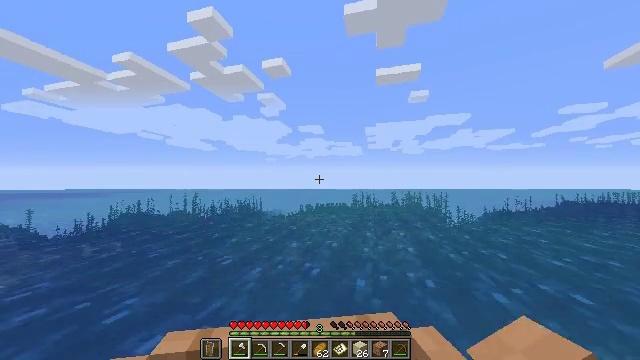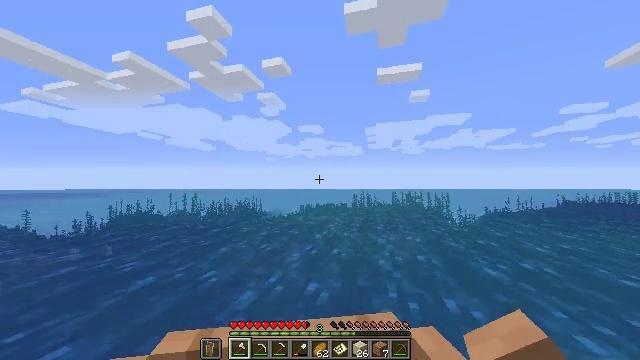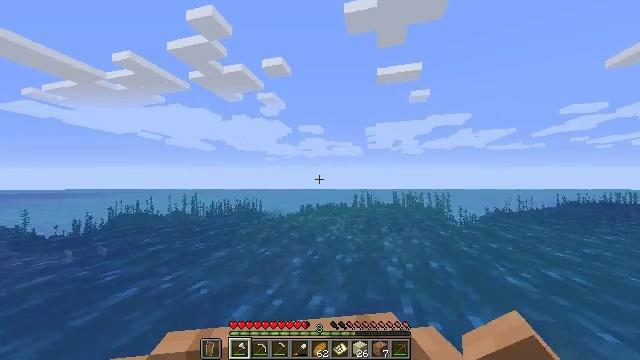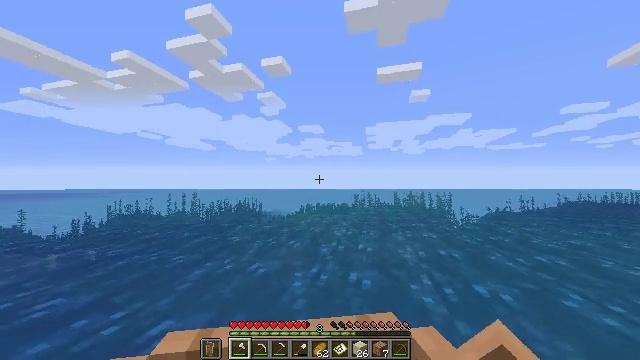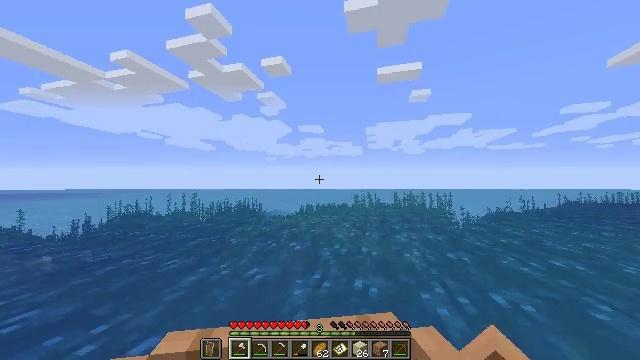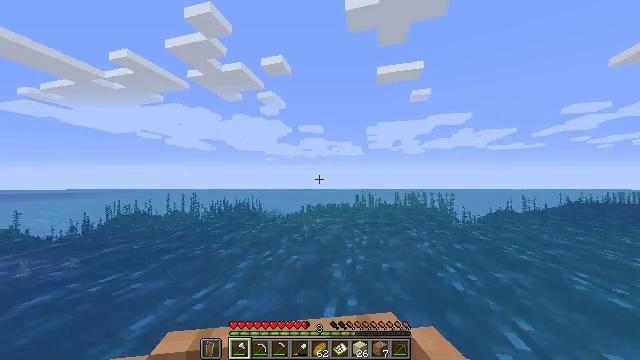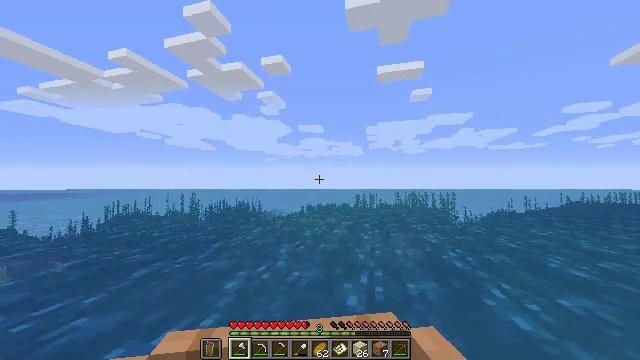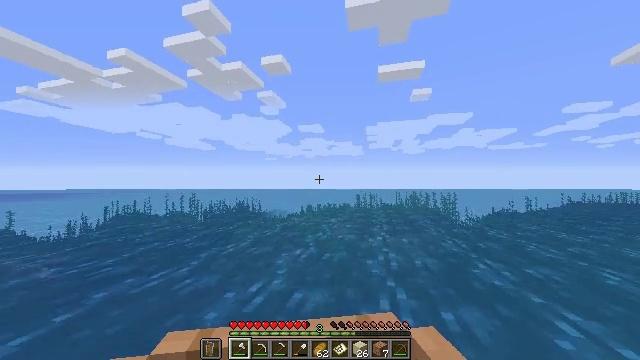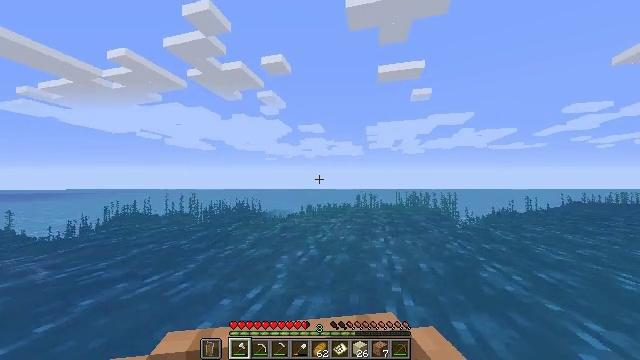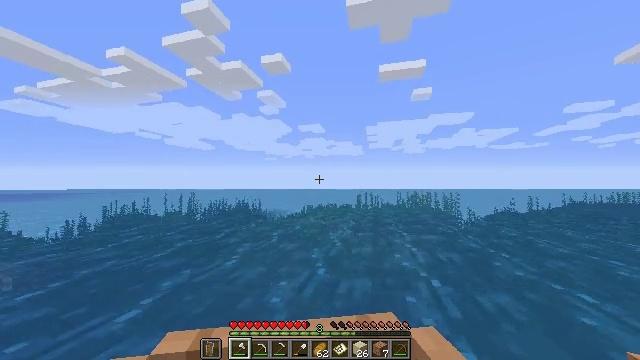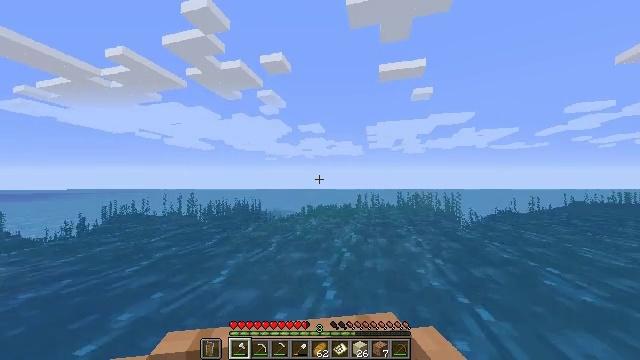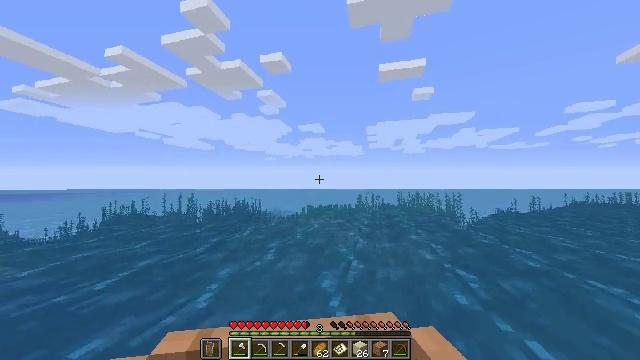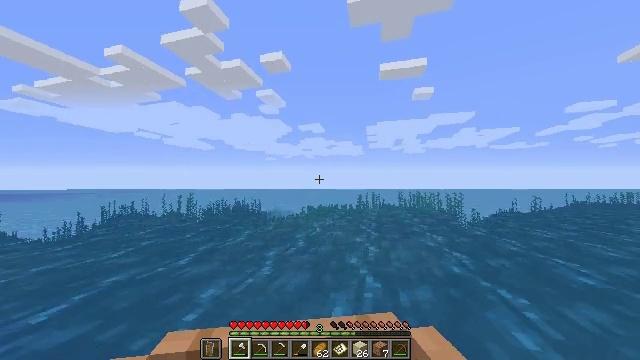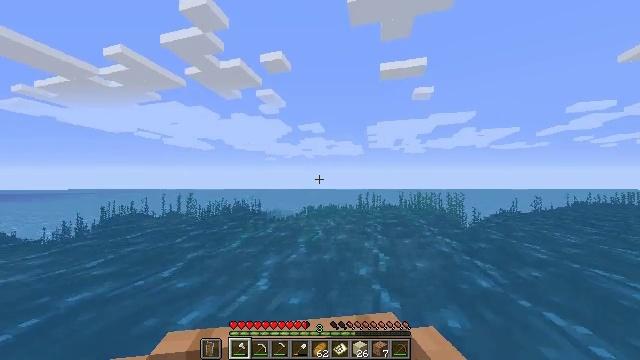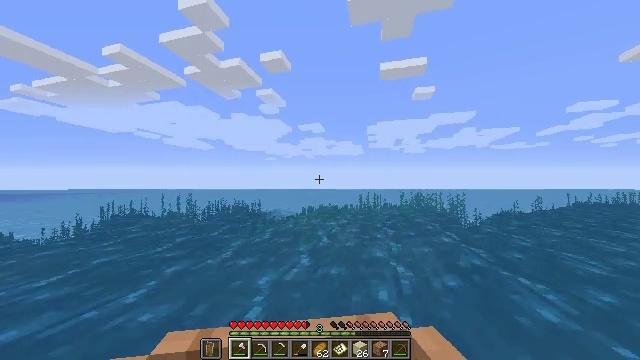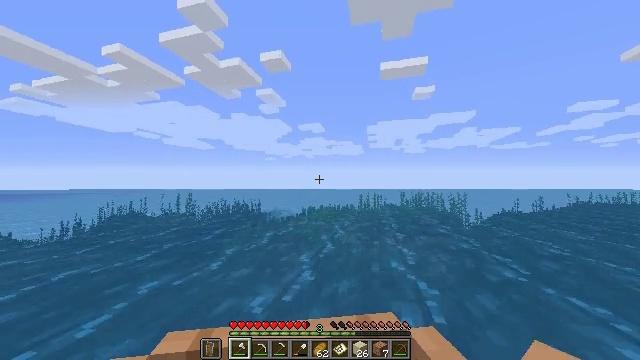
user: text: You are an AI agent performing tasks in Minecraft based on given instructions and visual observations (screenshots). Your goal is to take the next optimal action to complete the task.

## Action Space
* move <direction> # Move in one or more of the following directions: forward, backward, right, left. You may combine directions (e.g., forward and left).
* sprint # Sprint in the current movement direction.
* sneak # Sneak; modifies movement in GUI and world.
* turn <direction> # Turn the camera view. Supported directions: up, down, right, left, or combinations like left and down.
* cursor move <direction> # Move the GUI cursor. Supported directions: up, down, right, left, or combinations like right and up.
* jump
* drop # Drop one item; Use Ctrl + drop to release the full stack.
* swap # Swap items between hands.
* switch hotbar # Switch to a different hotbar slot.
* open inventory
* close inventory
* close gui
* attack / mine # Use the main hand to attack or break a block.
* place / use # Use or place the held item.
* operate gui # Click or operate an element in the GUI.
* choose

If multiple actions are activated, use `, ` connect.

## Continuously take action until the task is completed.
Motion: motion action
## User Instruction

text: Remove a filled map from the inventory.
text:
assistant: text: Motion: move forward, sprint
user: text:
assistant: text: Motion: move forward, sprint
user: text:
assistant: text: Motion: move forward, sprint
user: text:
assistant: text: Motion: move forward, sprint
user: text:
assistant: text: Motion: move forward, sprint
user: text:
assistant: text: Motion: move forward, sprint
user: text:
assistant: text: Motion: move forward, sprint
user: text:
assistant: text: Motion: move forward, sprint
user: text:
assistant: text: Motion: move forward, sprint
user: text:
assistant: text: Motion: move forward, sprint
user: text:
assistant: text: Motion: move forward, sprint
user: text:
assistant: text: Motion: move forward, sprint
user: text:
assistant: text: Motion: move forward, sprint
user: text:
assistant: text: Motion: move forward, sprint
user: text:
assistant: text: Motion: move forward, sprint
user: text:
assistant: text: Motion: move forward, sprint
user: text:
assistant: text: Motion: move forward, sprint
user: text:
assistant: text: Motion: move forward, sprint
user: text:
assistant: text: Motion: move forward, sprint
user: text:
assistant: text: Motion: move forward, sprint
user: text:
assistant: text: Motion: move forward, sprint
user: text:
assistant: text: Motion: move forward, sprint
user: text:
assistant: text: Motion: move forward, sprint
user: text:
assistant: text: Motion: move forward, sprint
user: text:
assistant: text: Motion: move forward, sprint
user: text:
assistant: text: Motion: move forward, sprint
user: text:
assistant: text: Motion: move forward, sprint
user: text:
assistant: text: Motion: move forward, sprint
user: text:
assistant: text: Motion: move forward, sprint
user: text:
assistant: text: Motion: move forward, sprint